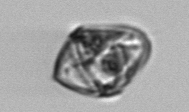
Label: Gyrodinium